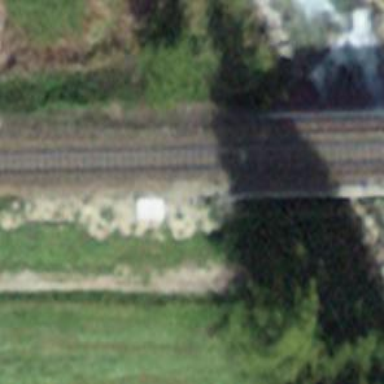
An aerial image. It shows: Narrow-gauge railway bridge with electrified contact line for single track.